Interaction volume radius: 5 \u00c5
Interaction volume height: 15 \u00c5
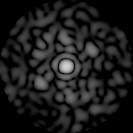
Disorder parameter: 0.7939